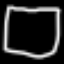
Label: square